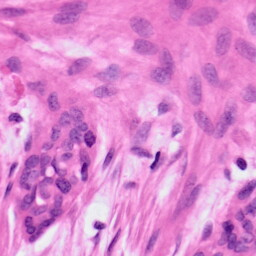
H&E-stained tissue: Ovarian